Question: Assume a 2D grid with the top left cell as (0, 0). Pick any two points/coordinates and draw a diagonal and anti-diagonal on each. They may intersect inside or outside the grid.
In the picture attached, the red lines are diagonals to the two points (300, 200) and (700, 800).
How can I find out the coordinates for the diagonal intersections? Also, how would the formula differ if the slope of the line were negative?
I will use this in an algorithm that needs to be highly optimized so the right answer would be the fastest possible way to compute. I'm not sure if this can be done without trignometry.
Please keep in mind that the red lines are a true diagonal/anti-diagonal pair. In other words they are at 45 degree angles to the rectangle. This may or may not help select a more optimized formula than vector calculation.

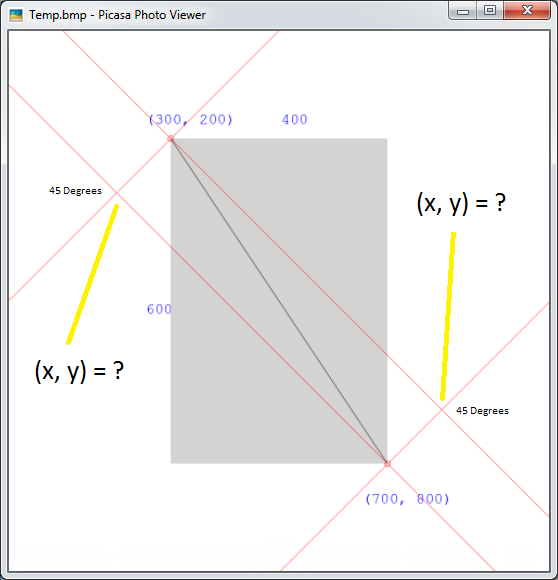
Answer: Let 'D' be the difference between the two side lengths. In your figure, 'D=200'. This is the length of the hypotenuse of the two white triangles (the ones between your exterior intersection points and the rectangle). So the side lengths of those triangles are 'D/sqrt(2)', and so the coordinates of the exterior intersections differ from the rectangle corners by 'D/2'.
Then for your diagram,
'''
(x1,y1) = 300-D/2, 200+D/2 = 200,300
(x2,y2) = 700+D/2, 800-D/2 = 800,700
'''
You'll have to handle all the possible orientations ('x1<x2', 'x1>x2', ...) but they are all symmetric to this one.